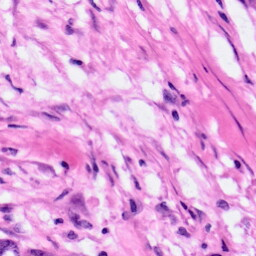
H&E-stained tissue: Pancreatic